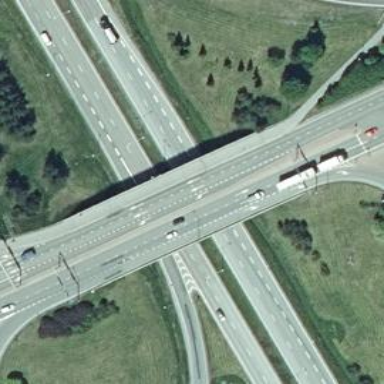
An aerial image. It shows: Bridge with beam structure.